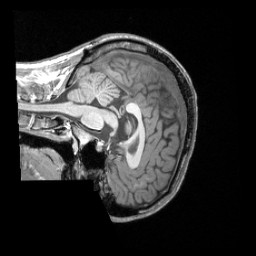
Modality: T1w
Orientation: sagittal
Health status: healthy
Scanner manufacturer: siemens
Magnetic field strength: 3 T
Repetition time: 2.3 s
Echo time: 0.00287 s